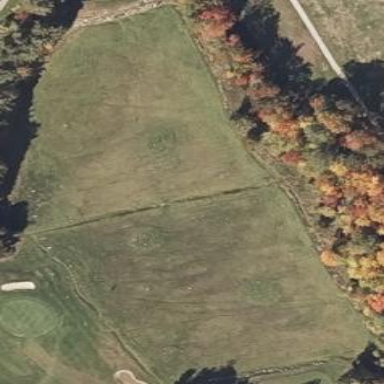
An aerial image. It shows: Rough area on grassy golf course.